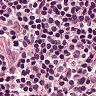
Metastatic tissue present: no